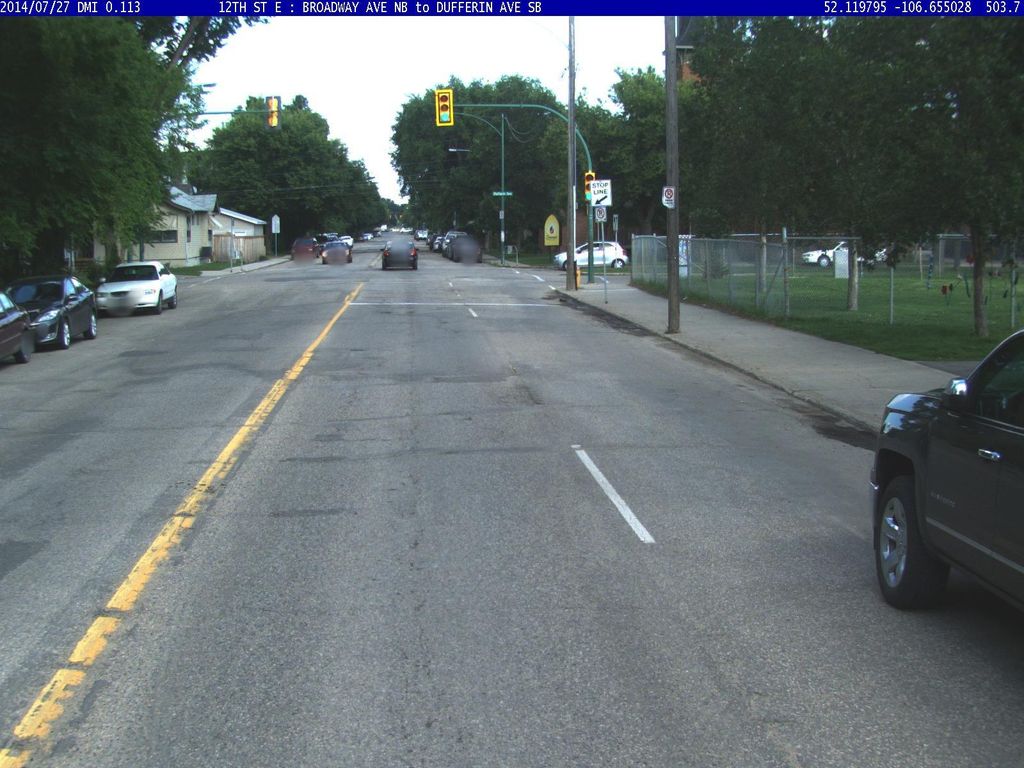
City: saskatoon